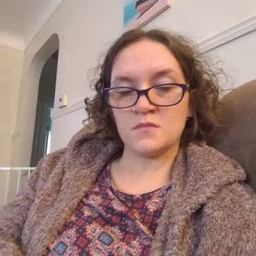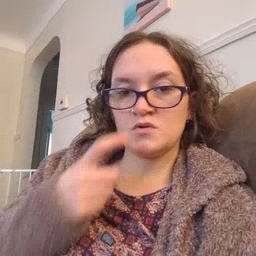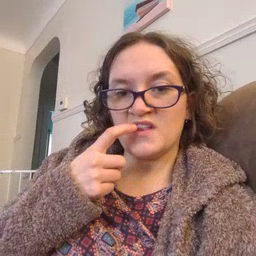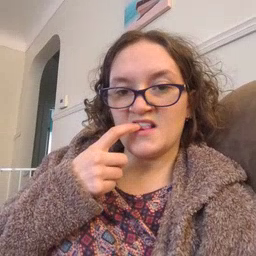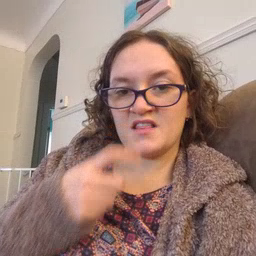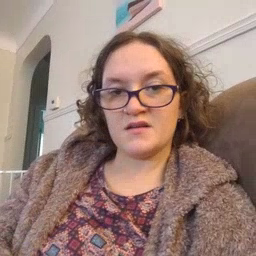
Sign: tooth